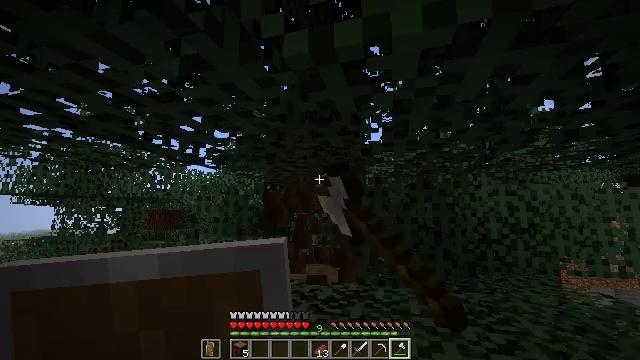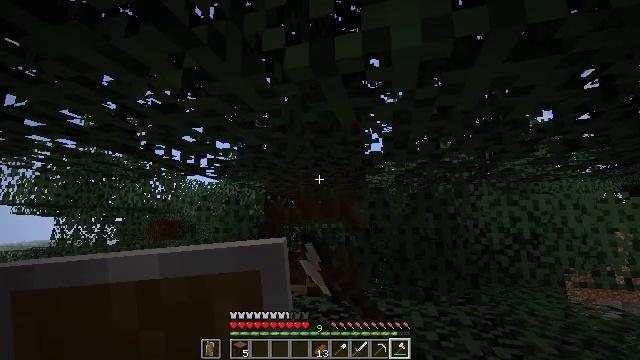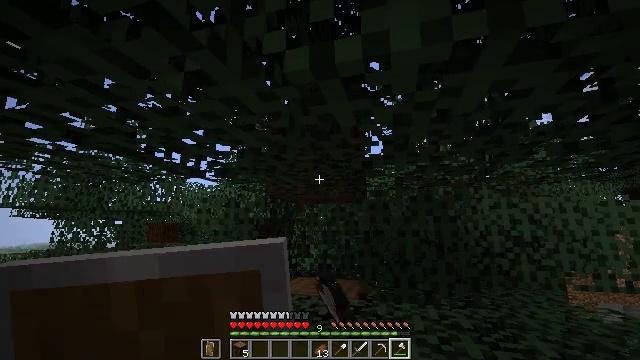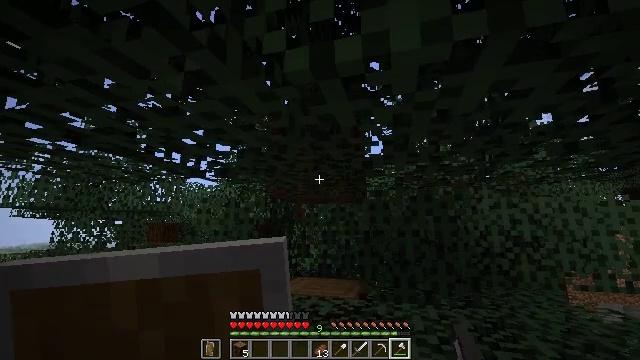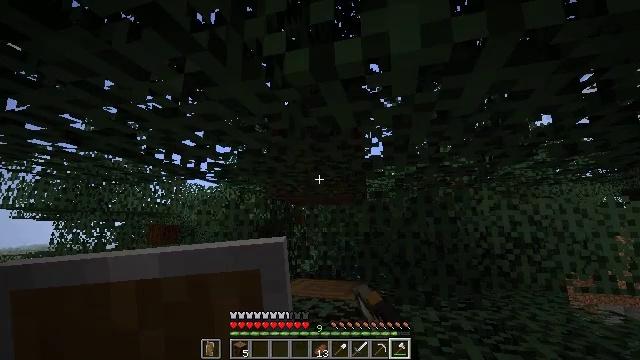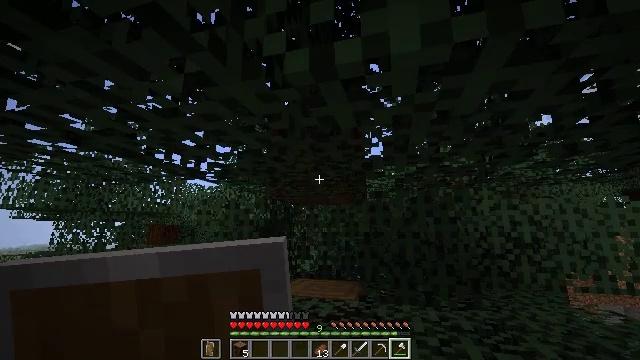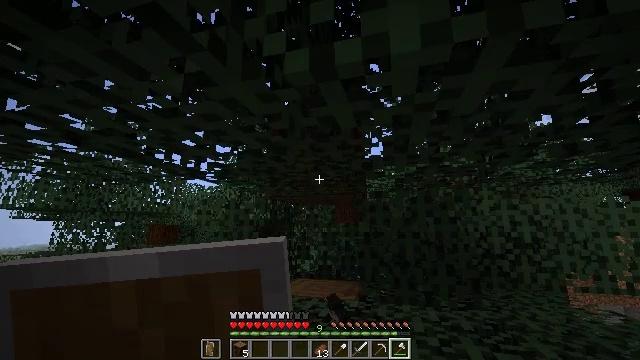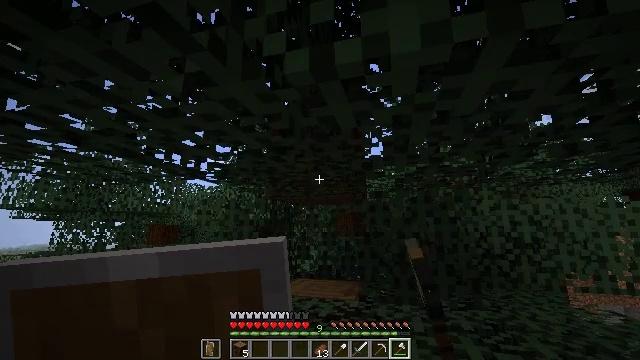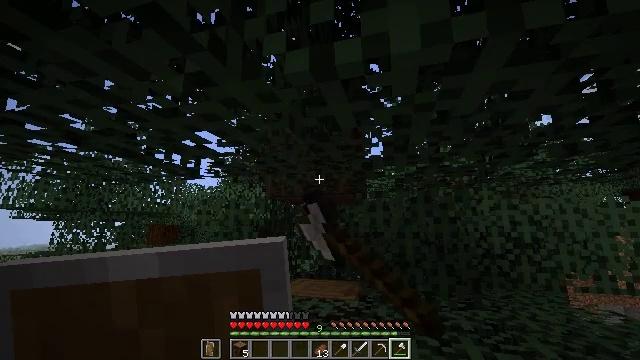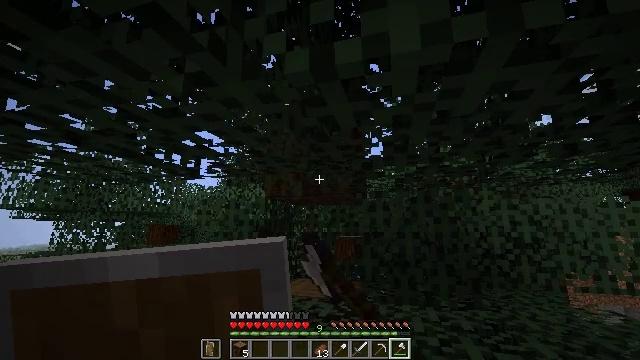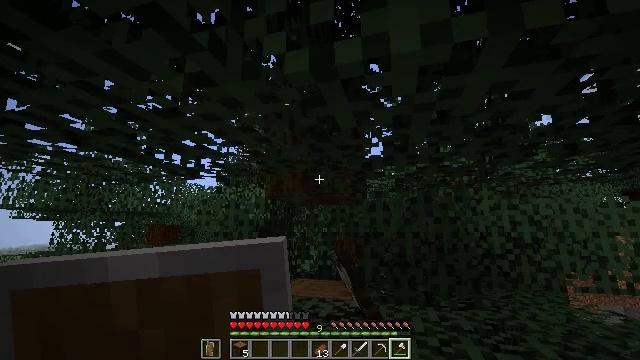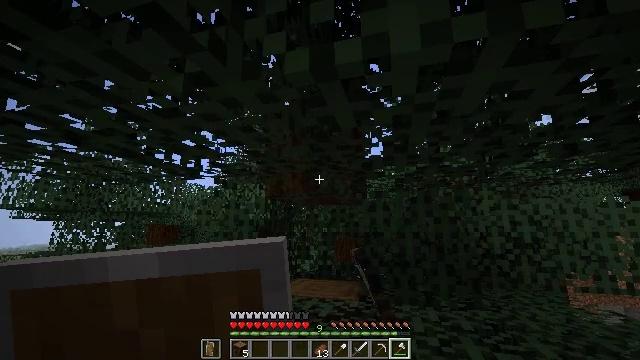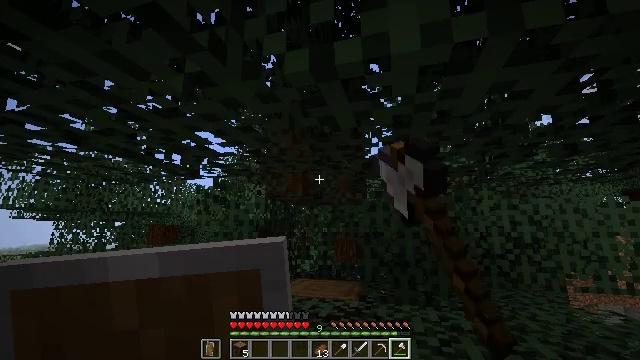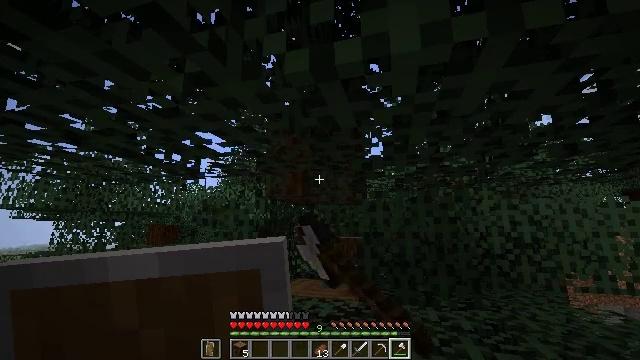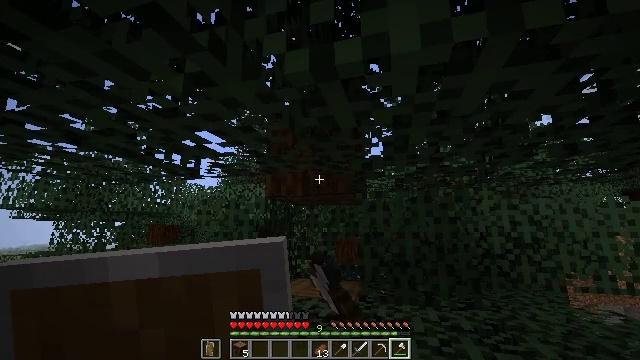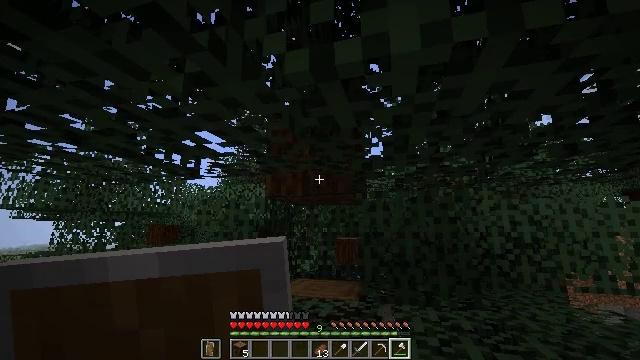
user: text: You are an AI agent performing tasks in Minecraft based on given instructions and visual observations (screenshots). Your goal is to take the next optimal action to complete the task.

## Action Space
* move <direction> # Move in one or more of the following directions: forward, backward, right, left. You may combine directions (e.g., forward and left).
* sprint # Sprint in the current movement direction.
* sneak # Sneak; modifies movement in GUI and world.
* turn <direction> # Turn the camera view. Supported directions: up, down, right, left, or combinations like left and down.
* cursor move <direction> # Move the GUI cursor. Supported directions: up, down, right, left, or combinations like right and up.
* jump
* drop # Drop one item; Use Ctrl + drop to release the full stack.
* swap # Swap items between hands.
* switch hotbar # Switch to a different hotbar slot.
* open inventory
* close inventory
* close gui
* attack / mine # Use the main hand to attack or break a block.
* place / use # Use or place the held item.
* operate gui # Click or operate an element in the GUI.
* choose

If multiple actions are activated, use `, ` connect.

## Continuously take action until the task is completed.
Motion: motion action
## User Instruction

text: Destroy the spruce leaves to get sticks and saplings.
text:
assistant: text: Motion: turn up, attack / mine
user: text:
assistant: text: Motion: attack / mine
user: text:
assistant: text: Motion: attack / mine
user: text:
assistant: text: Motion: attack / mine
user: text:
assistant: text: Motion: attack / mine
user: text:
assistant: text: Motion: attack / mine
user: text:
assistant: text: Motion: attack / mine
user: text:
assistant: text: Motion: attack / mine
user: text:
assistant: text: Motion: attack / mine
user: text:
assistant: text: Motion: attack / mine
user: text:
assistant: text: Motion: attack / mine
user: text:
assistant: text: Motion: attack / mine
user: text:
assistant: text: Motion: attack / mine
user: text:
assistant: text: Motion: attack / mine
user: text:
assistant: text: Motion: attack / mine
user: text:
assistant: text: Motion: attack / mine
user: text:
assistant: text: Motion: turn up, attack / mine
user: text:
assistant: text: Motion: attack / mine
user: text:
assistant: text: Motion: attack / mine
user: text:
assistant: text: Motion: attack / mine
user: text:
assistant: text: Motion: attack / mine
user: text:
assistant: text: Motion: attack / mine
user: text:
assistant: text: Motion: attack / mine
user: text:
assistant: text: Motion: attack / mine
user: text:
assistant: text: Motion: attack / mine
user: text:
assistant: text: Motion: attack / mine
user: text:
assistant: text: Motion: attack / mine
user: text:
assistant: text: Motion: attack / mine
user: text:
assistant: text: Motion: attack / mine